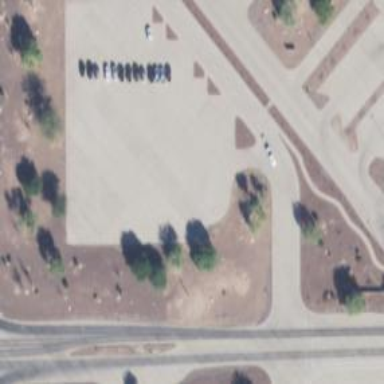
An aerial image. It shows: Parking area.